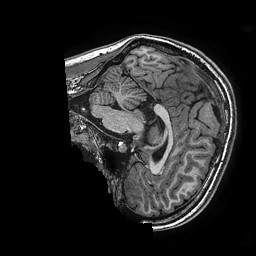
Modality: T1w
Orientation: sagittal
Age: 16
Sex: female
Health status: ill
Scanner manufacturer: ge
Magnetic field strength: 3 T
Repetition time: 0.0077 s
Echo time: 0.003436 s